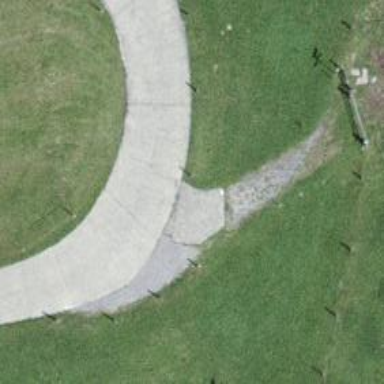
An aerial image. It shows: Path.